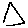
Label: triangle